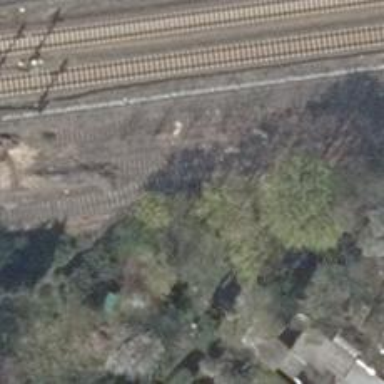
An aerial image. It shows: Abandoned railway yard.